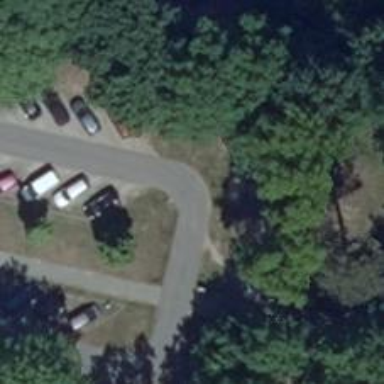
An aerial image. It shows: Parking aisle designated as service road.